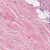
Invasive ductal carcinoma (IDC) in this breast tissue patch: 0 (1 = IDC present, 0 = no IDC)